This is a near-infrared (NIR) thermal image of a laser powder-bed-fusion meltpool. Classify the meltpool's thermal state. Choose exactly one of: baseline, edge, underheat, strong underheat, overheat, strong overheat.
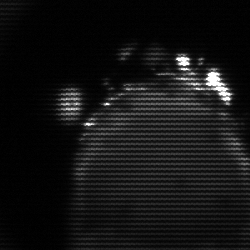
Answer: edge